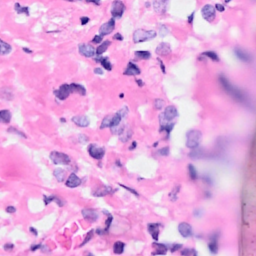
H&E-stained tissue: Breast